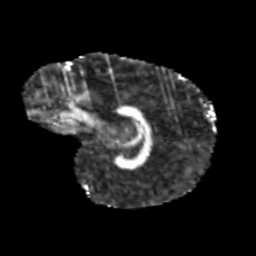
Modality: FA
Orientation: sagittal
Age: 9
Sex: female
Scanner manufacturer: siemens
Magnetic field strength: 3 T
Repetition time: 3.8 s
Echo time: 0.07 s